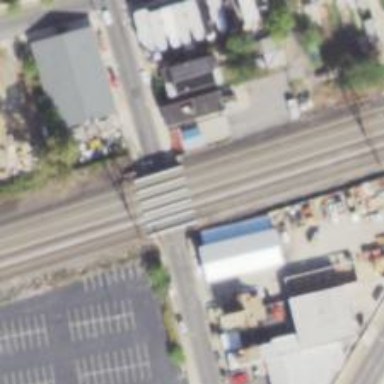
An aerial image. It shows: Bridge over railway with electrified contact lines.